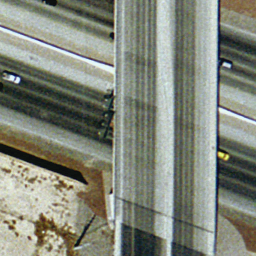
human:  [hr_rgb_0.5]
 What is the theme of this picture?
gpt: overpass